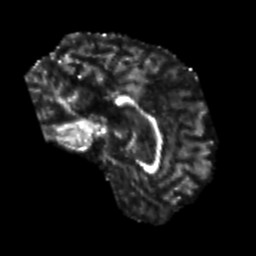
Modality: FA
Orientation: sagittal
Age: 58
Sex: male
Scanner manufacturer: siemens
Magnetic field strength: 3 T
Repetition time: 7.3 s
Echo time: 0.087 s